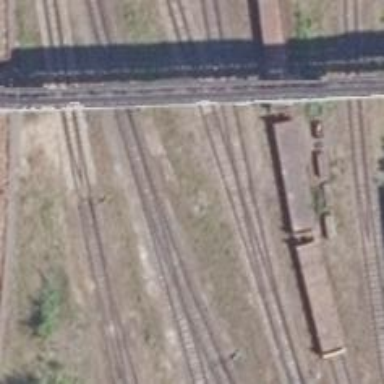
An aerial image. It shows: Rail spur service.